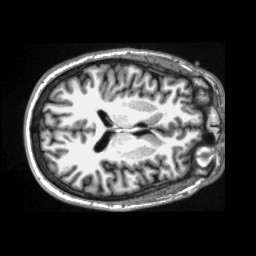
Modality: T1w
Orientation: coronal